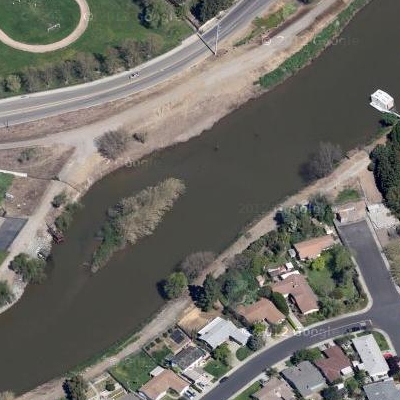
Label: dRiverLake